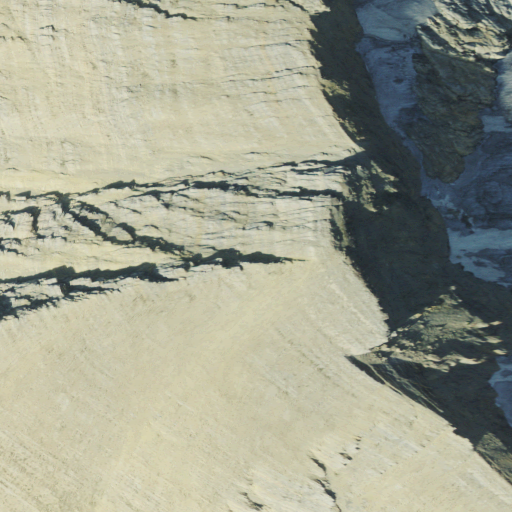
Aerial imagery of mountain in Montana named Mount Grant containing barren land, snow, evergreen forest, and grassland